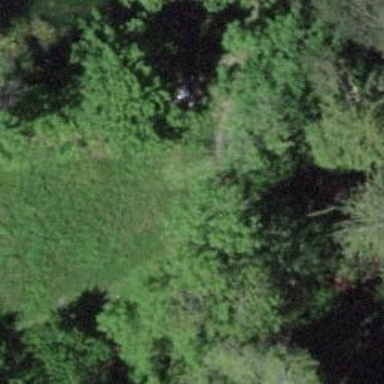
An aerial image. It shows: Brown bench in the vicinity.